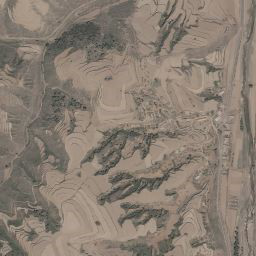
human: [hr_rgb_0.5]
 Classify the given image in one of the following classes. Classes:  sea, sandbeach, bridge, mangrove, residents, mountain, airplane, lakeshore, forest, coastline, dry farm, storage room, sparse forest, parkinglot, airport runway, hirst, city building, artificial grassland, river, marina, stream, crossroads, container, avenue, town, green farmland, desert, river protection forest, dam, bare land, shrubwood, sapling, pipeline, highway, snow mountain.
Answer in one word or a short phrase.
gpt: mountain